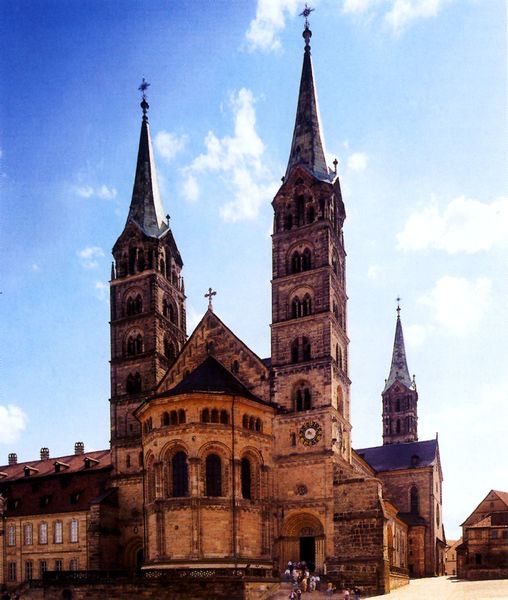
Titel: Dom St. Peter und Georg in Bamberg
Standort: Bamberg (EU - D - B)
Schlagwörter: himmel, schatten, wolken, kirchturm, menschen, fenster, säulen, dach, gebäude, haus, kirche, drei, deutschland, spanien, italien, mauer, platz, treppe, spitz, uhr, foto, fotografie, kirchtürme, eingang, kloster, kreuz, türme, gauben, kathedrale, portal, sandstein, gotisch, romanik, chor, turmuhr, romanisch, absis, bamberg